Current action and preconditions to check: path_clear

Your task: For each precondition in the list above, predict whether it will hold at this action.

Consider the current scene as observed from the mobile robot's camera, and analyze the predicted future states of all dynamic agents (e.g., people, animals, vehicles, or any moving entities) within the NEXT SECOND.

IMPORTANT: Only answer "very likely" if you are absolutely certain—based on strong, clear evidence—that a dynamic agent will violate the precondition in the predicted future state. Do NOT answer "very likely" for unlikely, ambiguous, or low-probability risks.

Ask yourself for each precondition: Is there a high probability, with clear and convincing evidence, that the predicted future states of any dynamic agent will interfere with the predicted future state of the currently executing action within the NEXT SECOND, causing that precondition to fail?

Assess the risk level based on these predictions. Use "likely" or "very likely" if motions create a clear risk of interference.

Use "neutral" or "improbable" if agents are nearby but their predicted paths are clearly diverging or non-conflicting.

Failure Risk Categories: "very improbable", "improbable", "neutral", "likely", "very likely"

Answer Format: Output ONLY the probability_of_failure value from these categories: "very improbable", "improbable", "neutral", "likely", "very likely"

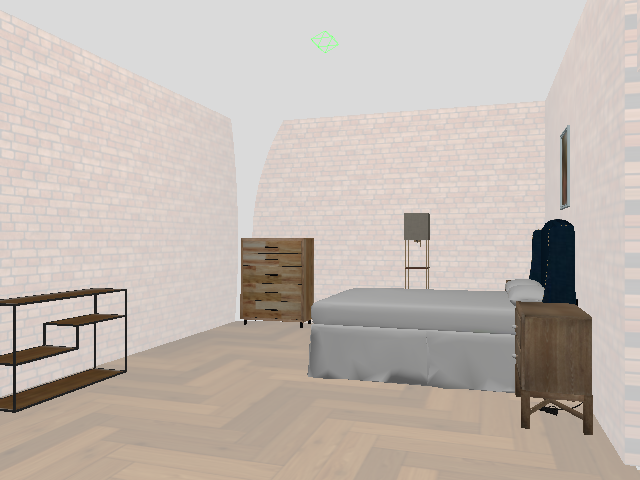

Answer: very improbable